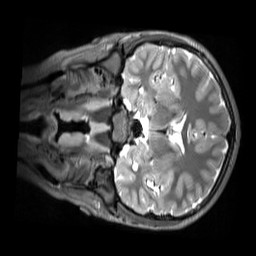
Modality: T2w
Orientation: coronal
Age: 11
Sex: female
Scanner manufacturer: siemens
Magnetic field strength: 3 T
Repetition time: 3.2 s
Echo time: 0.408 s